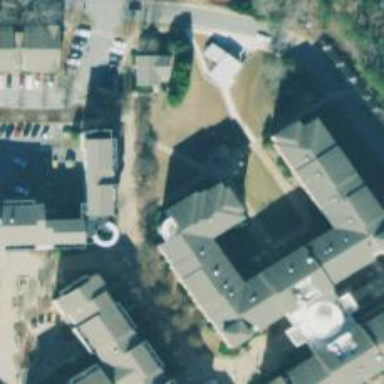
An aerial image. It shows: Dormitory building.